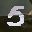
Label: 5